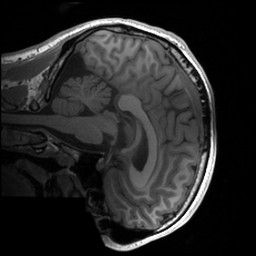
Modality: T1w
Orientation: sagittal
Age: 28
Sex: male
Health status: healthy